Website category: movie
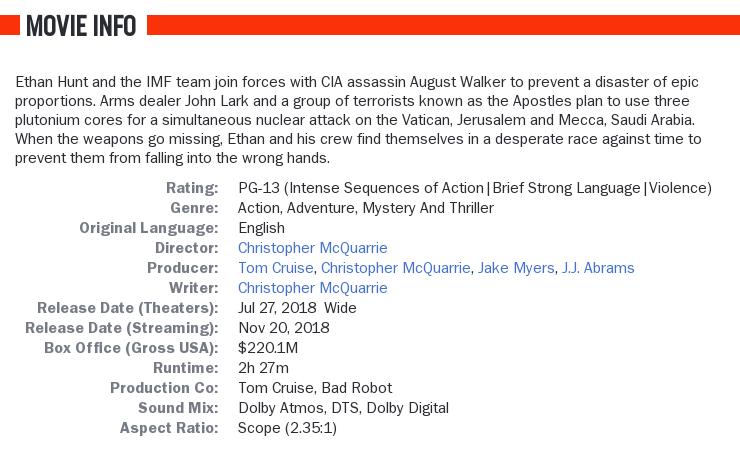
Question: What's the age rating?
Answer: PG-13 (Intense Sequences of Action|Brief Strong Language|Violence)

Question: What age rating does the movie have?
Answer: PG-13 (Intense Sequences of Action|Brief Strong Language|Violence)

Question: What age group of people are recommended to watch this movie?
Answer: PG-13 (Intense Sequences of Action|Brief Strong Language|Violence)

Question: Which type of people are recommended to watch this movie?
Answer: PG-13 (Intense Sequences of Action|Brief Strong Language|Violence)

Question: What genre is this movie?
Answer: action, adventure, mystery and thriller

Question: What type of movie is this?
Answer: action, adventure, mystery and thriller

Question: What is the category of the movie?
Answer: action, adventure, mystery and thriller

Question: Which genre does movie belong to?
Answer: action, adventure, mystery and thriller

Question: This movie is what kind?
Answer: action, adventure, mystery and thriller

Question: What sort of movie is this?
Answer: action, adventure, mystery and thriller

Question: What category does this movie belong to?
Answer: action, adventure, mystery and thriller

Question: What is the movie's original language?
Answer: English

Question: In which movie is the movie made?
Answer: English

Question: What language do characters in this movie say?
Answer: English

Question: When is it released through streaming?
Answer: Nov 20, 2018

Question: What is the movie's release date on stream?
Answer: Nov 20, 2018

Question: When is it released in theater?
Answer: Jul 27, 2018 wide

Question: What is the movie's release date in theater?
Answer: Jul 27, 2018 wide

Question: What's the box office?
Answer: $220.1M

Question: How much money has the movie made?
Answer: $220.1M

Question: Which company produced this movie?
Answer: Tom Cruise, Bad Robot

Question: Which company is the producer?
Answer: Tom Cruise, Bad Robot

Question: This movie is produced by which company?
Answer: Tom Cruise, Bad Robot

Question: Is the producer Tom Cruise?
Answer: yes

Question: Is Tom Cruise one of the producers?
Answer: yes

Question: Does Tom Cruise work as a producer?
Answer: yes

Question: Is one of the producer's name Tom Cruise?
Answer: yes

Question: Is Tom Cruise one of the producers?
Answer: yes

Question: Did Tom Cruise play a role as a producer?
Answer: yes

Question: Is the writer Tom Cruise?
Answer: no

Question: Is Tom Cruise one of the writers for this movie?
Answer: no

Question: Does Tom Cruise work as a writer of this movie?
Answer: no

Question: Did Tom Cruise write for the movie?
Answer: no

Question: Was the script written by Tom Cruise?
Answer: no

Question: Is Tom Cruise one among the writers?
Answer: no

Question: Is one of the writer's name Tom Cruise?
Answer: no

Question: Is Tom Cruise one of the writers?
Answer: no

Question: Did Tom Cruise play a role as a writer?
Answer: no

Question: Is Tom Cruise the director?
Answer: no

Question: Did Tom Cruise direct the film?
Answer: no

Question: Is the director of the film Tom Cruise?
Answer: no

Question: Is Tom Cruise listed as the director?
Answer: no

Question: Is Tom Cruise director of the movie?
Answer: no

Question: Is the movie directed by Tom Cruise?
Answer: no

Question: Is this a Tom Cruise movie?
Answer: no

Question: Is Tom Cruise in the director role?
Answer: no

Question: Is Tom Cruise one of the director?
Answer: no

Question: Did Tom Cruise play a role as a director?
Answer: no

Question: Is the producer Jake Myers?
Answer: yes

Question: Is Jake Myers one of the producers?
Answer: yes

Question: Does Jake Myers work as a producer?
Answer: yes

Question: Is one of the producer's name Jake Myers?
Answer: yes

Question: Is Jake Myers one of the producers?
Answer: yes

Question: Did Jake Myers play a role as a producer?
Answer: yes

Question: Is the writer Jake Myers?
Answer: no

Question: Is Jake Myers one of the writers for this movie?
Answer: no

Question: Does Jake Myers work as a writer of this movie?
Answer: no

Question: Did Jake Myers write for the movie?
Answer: no

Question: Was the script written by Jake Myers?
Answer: no

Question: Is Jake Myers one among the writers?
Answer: no

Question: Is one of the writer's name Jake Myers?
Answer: no

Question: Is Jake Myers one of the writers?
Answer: no

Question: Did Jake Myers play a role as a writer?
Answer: no

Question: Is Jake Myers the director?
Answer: no